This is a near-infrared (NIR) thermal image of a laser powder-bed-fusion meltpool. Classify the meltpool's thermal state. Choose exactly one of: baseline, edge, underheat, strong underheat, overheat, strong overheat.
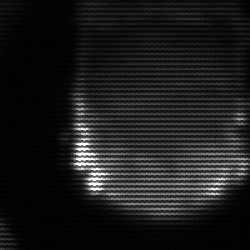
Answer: edge